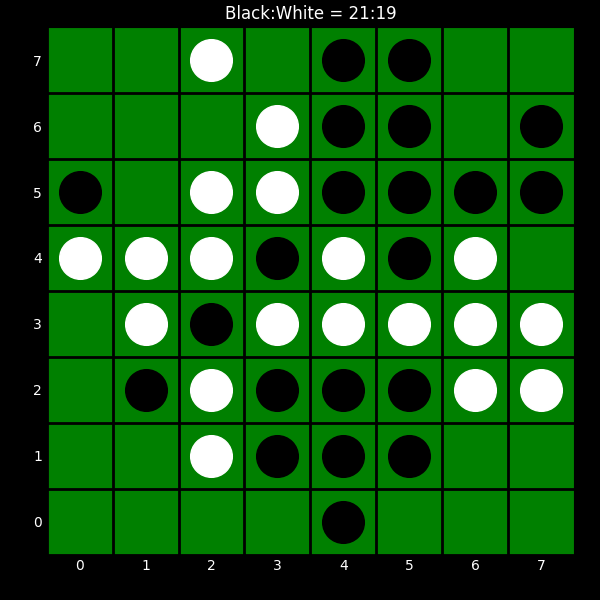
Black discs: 21
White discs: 19